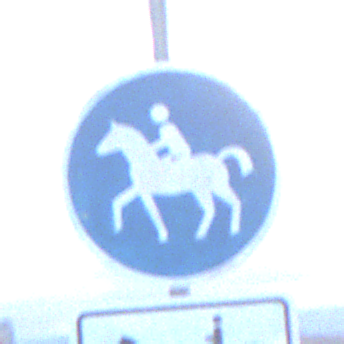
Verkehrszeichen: Reitweg
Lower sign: MehrspurigeFahrzeugeFrei9
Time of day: SunriseSunset
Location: Outdoor (Suburban)
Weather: PartlyCloudy
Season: NotSpecified
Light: Natural